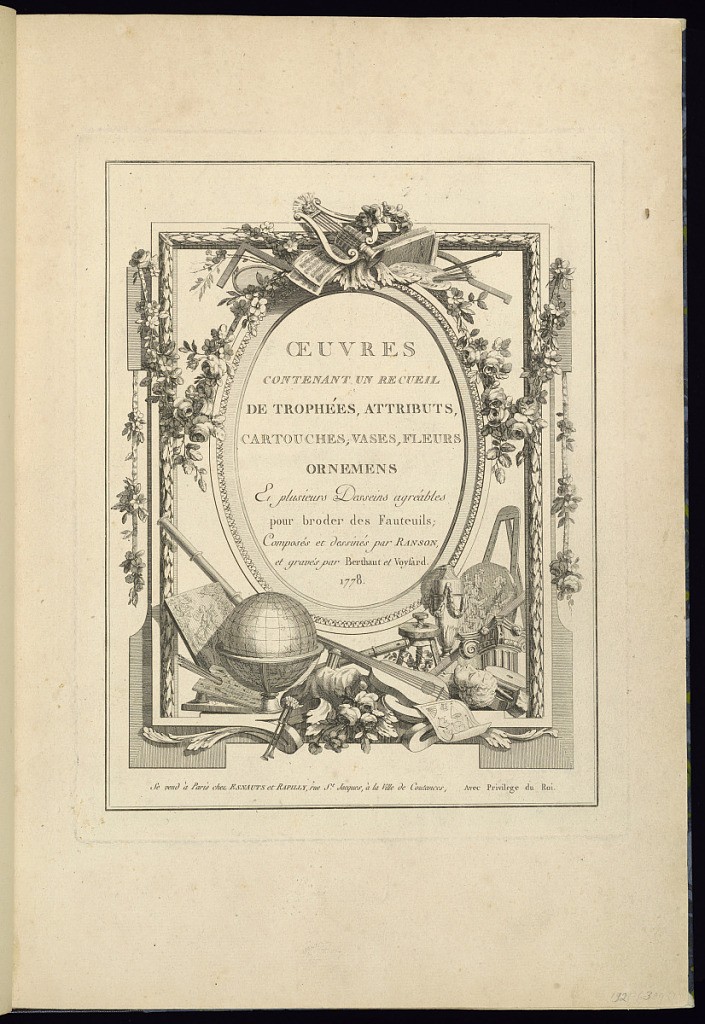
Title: Title Page
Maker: Pierre Ranson, French, 1736–1786
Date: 1778
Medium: Etching on laid paper
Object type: Print
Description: Title page with the title lettered in the center of an oval medallion framed by festoons of flowers and trophies within a rectangular frame with a laurel leaf molding. The frame is topped with an acanthus leaf clasp and a trophy representing the arts with a lyre, sheets of music, palette, paintbrushes, and a portfolio. Below the oval frame, more attributes to the arts and science with a painting on an easel, sculptures, portrait bust, classical fluted column, a globe, paintbrushes, palette, telescope, guitar or lute, musette, or bagpipe, print with geometric instructions, and flowers. The plate is dated and signed with the publisher's address.